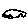
Label: car